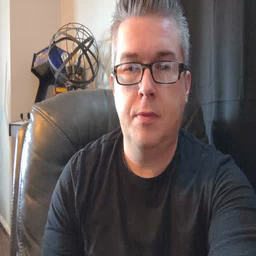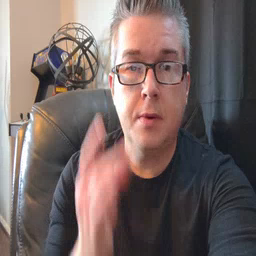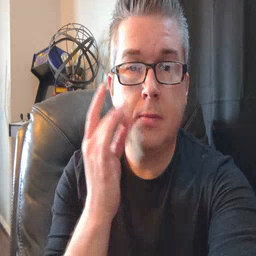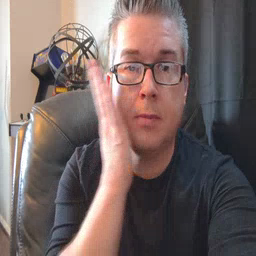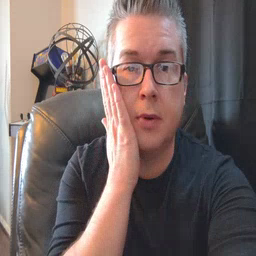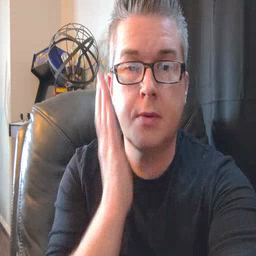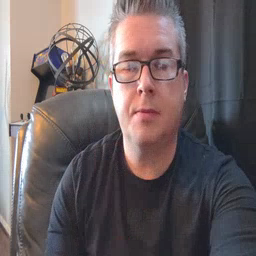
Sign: bee